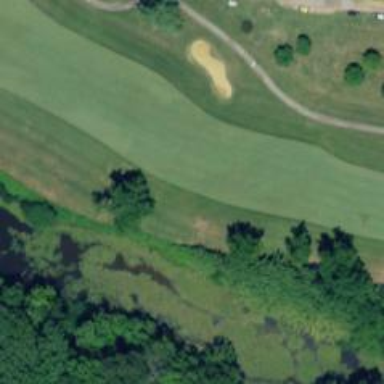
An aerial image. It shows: Golf hole.